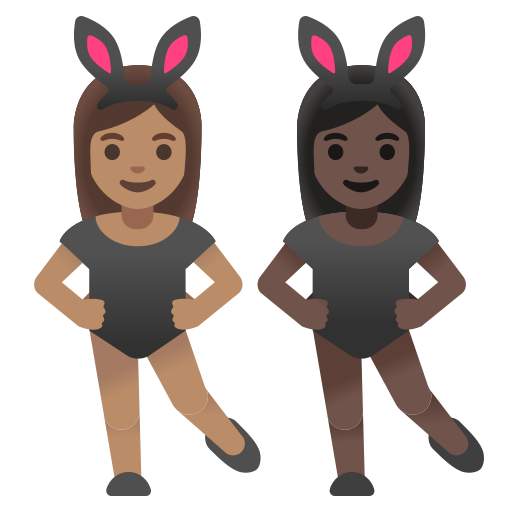
Emoji: 👩🏽‍🐰‍👩🏿